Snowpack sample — Buffalo Mountain, Silverthorne, Colorado, USA (1/25/25, 10:11 AM MST)
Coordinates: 39.6222, -106.1139
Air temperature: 22 °F
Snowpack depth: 110 cm
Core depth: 40 cm
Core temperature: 46.4 °F
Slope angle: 12°, slope face: 102°
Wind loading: high
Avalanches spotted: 0
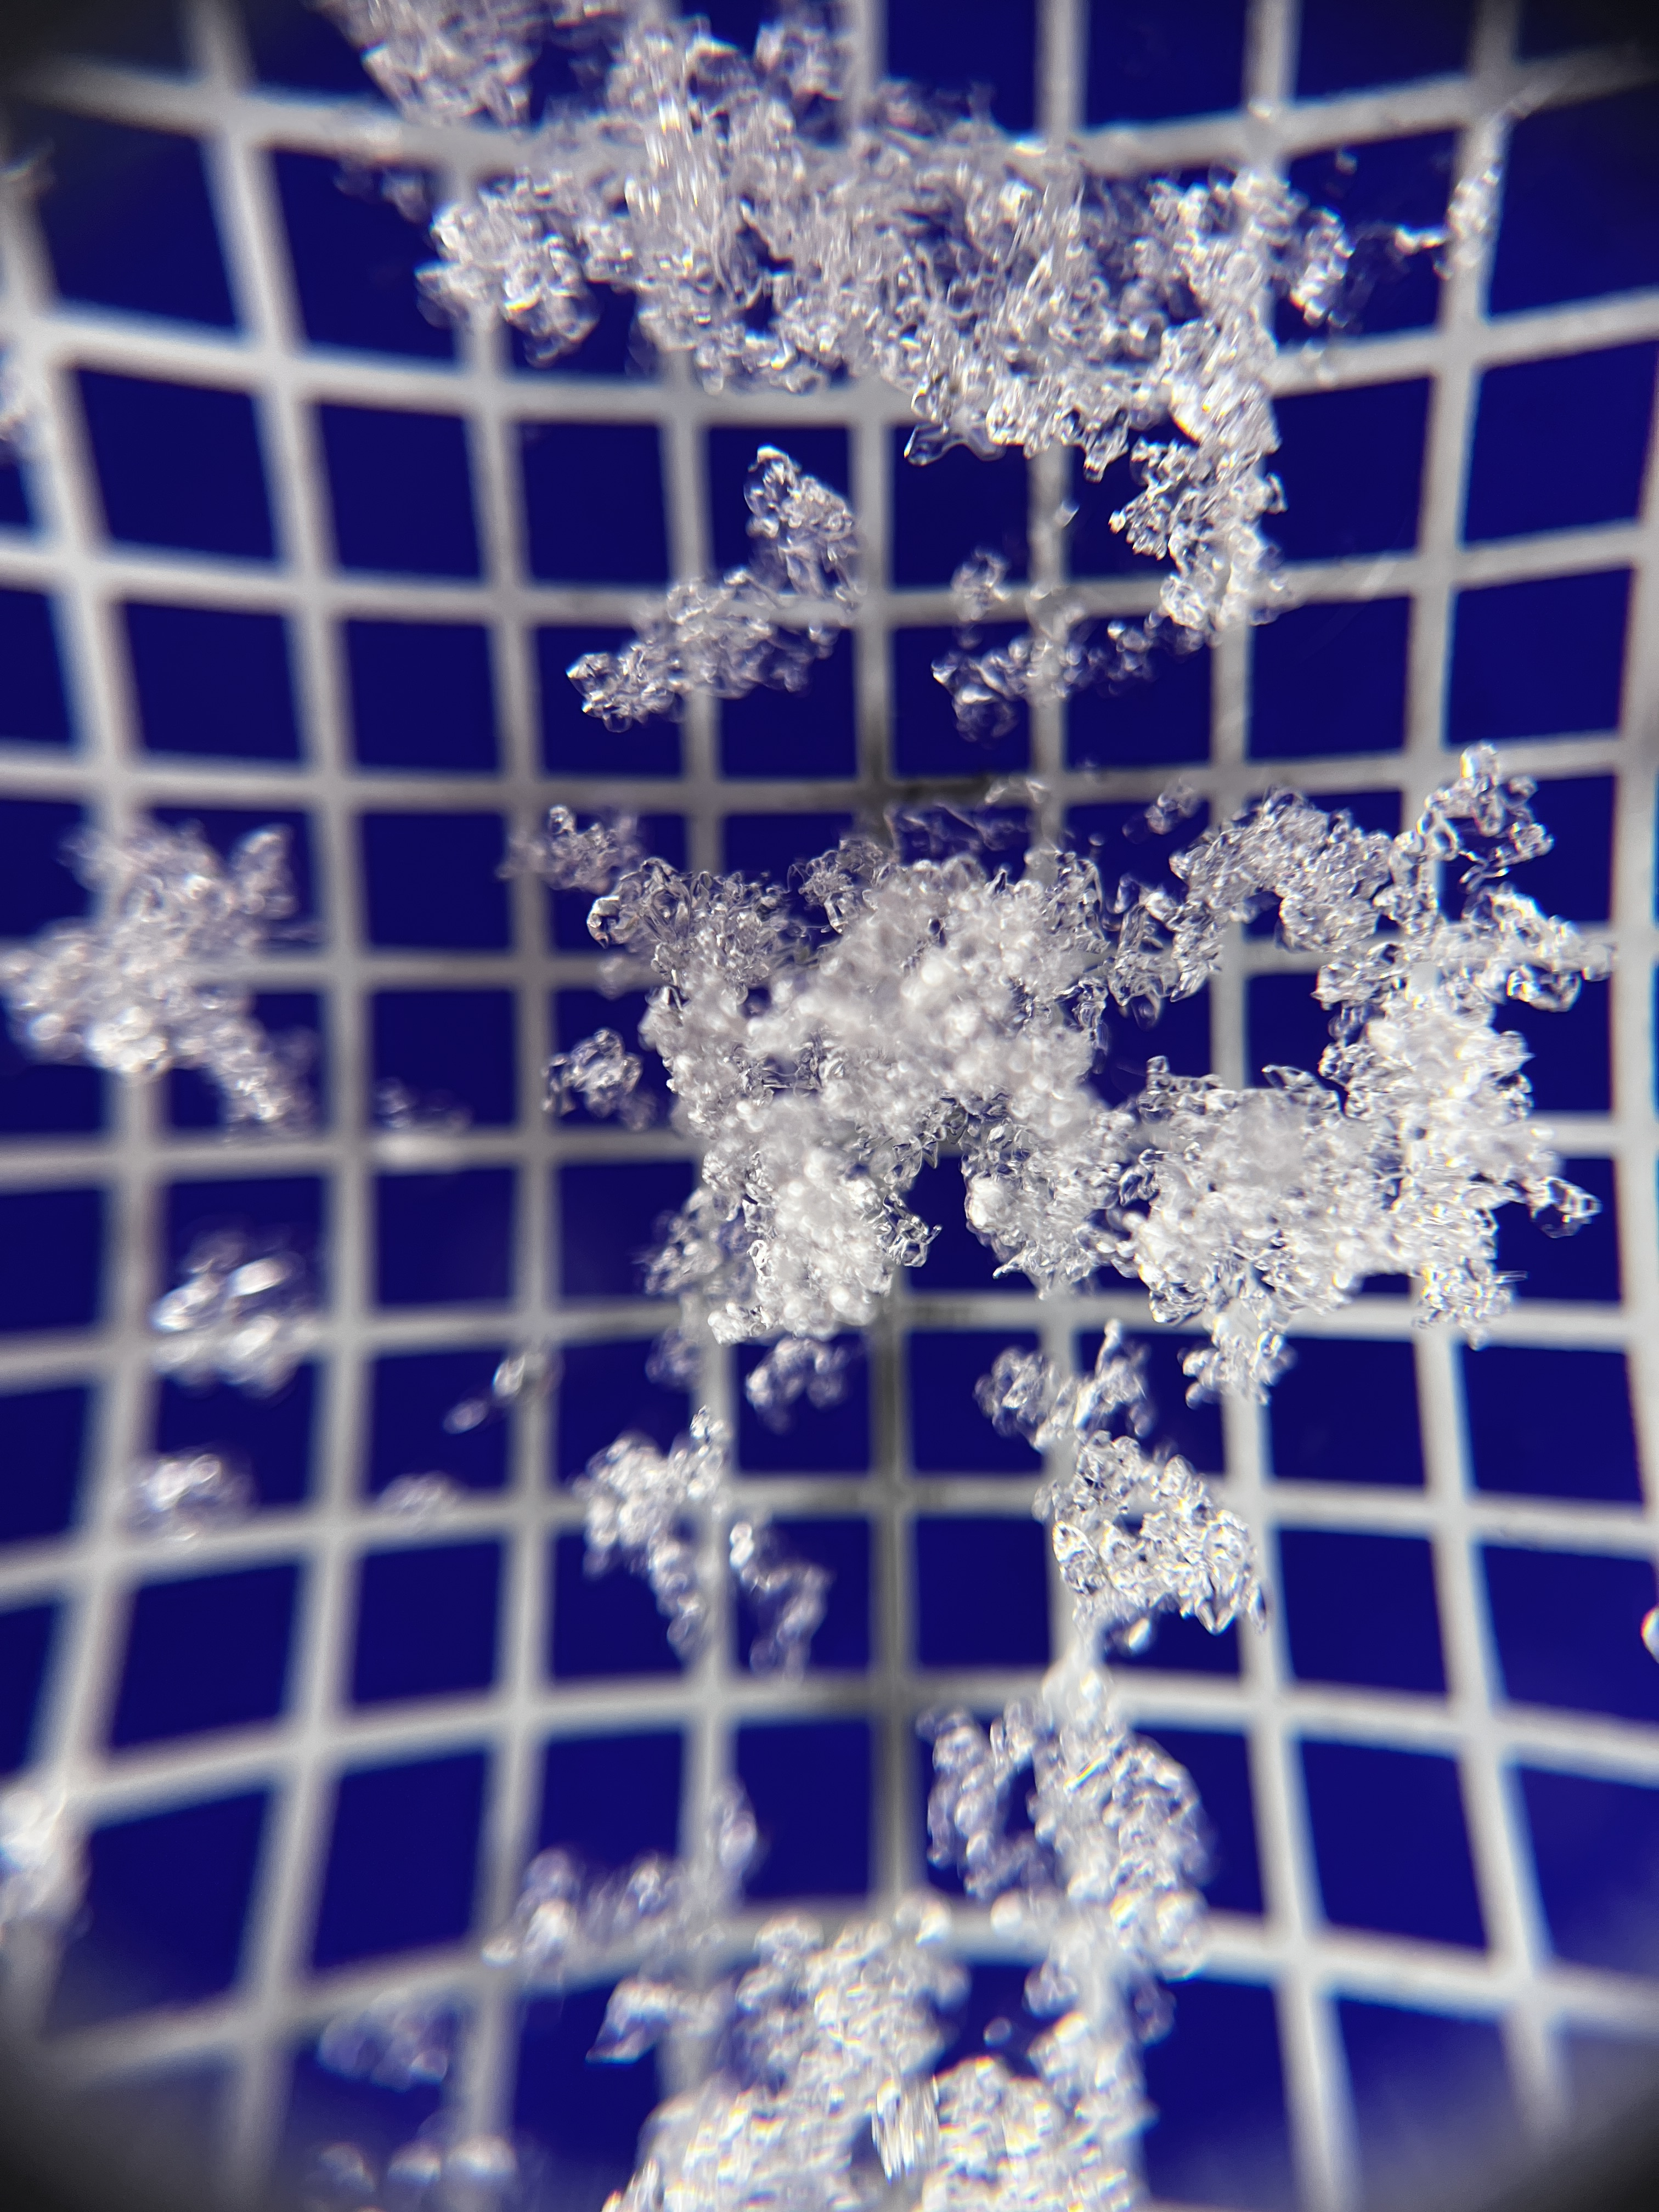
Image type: magnified_profile
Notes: No avalanches nearby, collected on the outskirts of a fire break 15 meters from the treeline, on way to Buffalo and Red Mountain